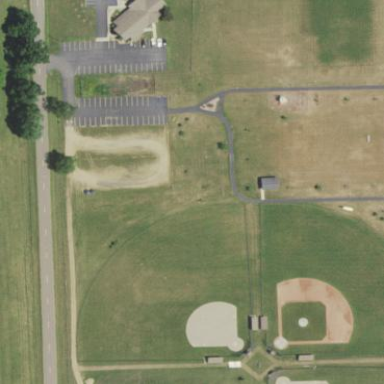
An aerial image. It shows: Grass pitch designated for softball.